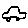
Label: car